Question: What is the measurement shown in the image?
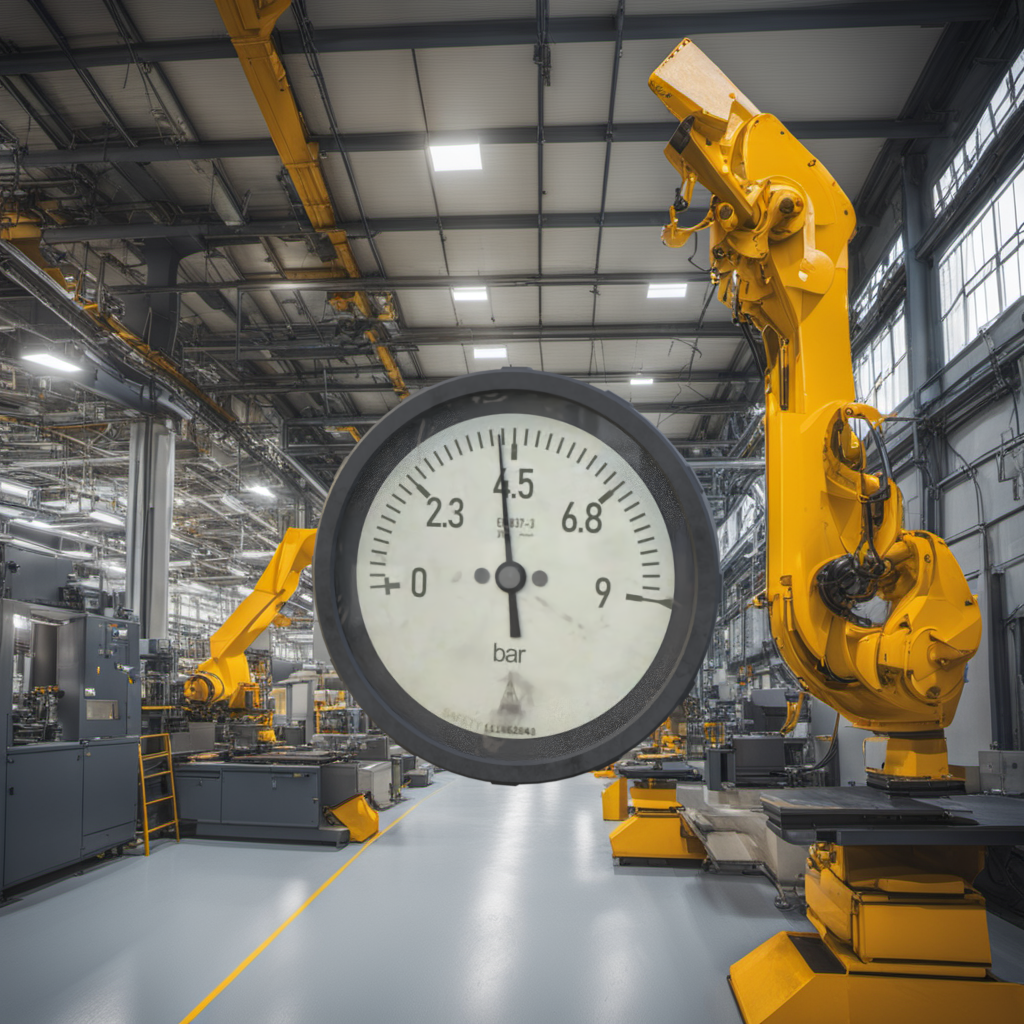
Answer: The result is 4.21
Question: What is the reading range of this measurement?
Answer: The range is from 0 to 9
Question: What is the minimum and maximum reading range of the measurement in the image?
Answer: The minimum value is 0 and the maximum value is 9